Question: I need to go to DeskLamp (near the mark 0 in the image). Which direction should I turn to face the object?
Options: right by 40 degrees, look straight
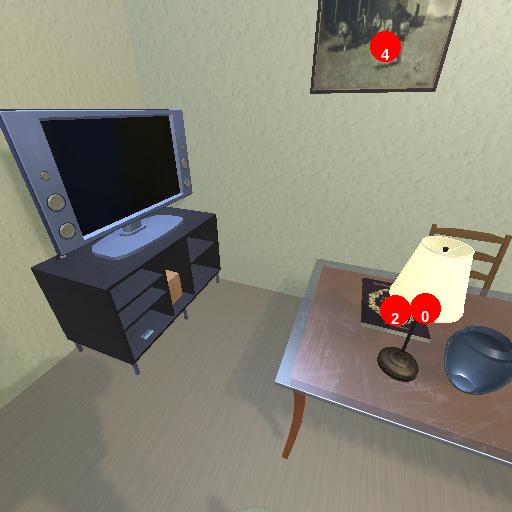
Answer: right by 40 degrees